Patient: sex M, age 60
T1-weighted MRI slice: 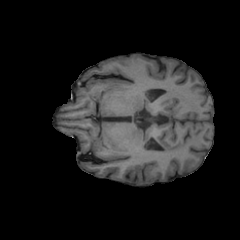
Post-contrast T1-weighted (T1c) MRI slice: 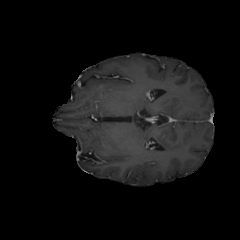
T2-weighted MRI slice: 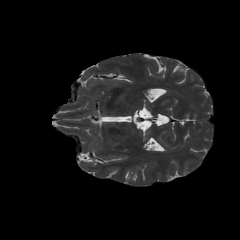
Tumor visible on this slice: no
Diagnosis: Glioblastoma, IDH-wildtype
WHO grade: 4